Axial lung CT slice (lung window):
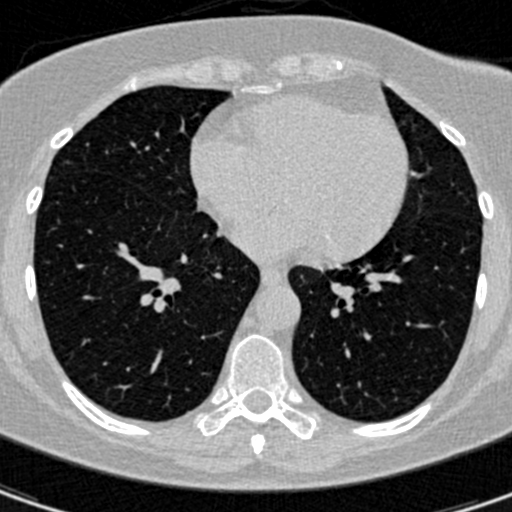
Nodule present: no